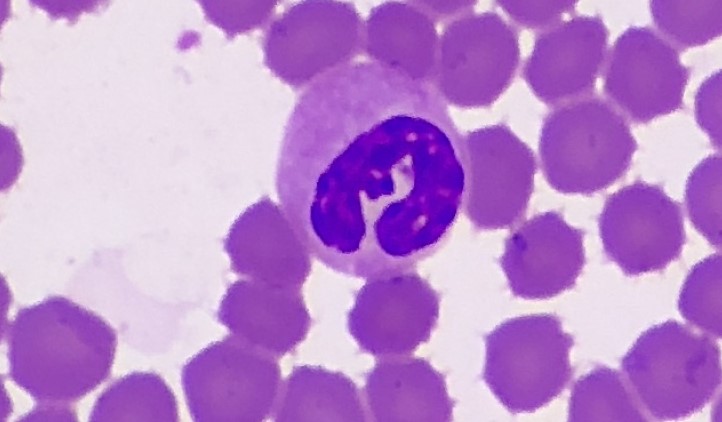
White blood cell type: Neutrophil